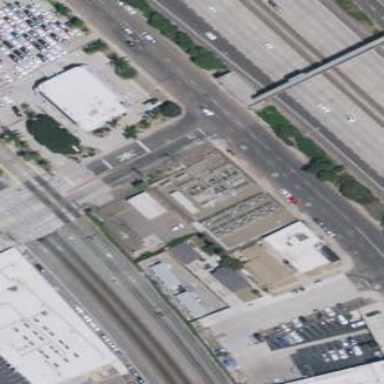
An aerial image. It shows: Power substation.